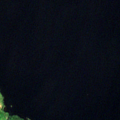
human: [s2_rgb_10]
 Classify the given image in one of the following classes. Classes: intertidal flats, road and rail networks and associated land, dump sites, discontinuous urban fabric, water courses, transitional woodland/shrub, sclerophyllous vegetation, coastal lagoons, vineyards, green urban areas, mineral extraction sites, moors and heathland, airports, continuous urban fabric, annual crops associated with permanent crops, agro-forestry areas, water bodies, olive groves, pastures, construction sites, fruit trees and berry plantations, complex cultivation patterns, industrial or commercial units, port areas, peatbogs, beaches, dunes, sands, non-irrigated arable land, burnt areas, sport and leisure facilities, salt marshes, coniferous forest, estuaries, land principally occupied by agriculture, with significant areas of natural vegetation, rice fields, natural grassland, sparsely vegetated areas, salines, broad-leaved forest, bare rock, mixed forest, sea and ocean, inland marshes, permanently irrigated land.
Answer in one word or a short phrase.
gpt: mixed forest, water bodies